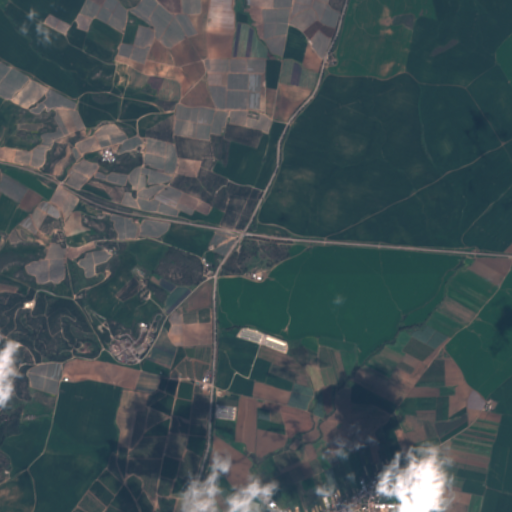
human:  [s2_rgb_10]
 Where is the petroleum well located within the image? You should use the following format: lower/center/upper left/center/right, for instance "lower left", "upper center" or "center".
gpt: The petroleum well is located in the center left of the image.
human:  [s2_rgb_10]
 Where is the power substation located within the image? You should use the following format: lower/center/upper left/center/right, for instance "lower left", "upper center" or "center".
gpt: The power substation is located in the center of the image.
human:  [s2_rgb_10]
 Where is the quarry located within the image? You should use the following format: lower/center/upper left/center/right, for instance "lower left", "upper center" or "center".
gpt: There is no quarry in the image.